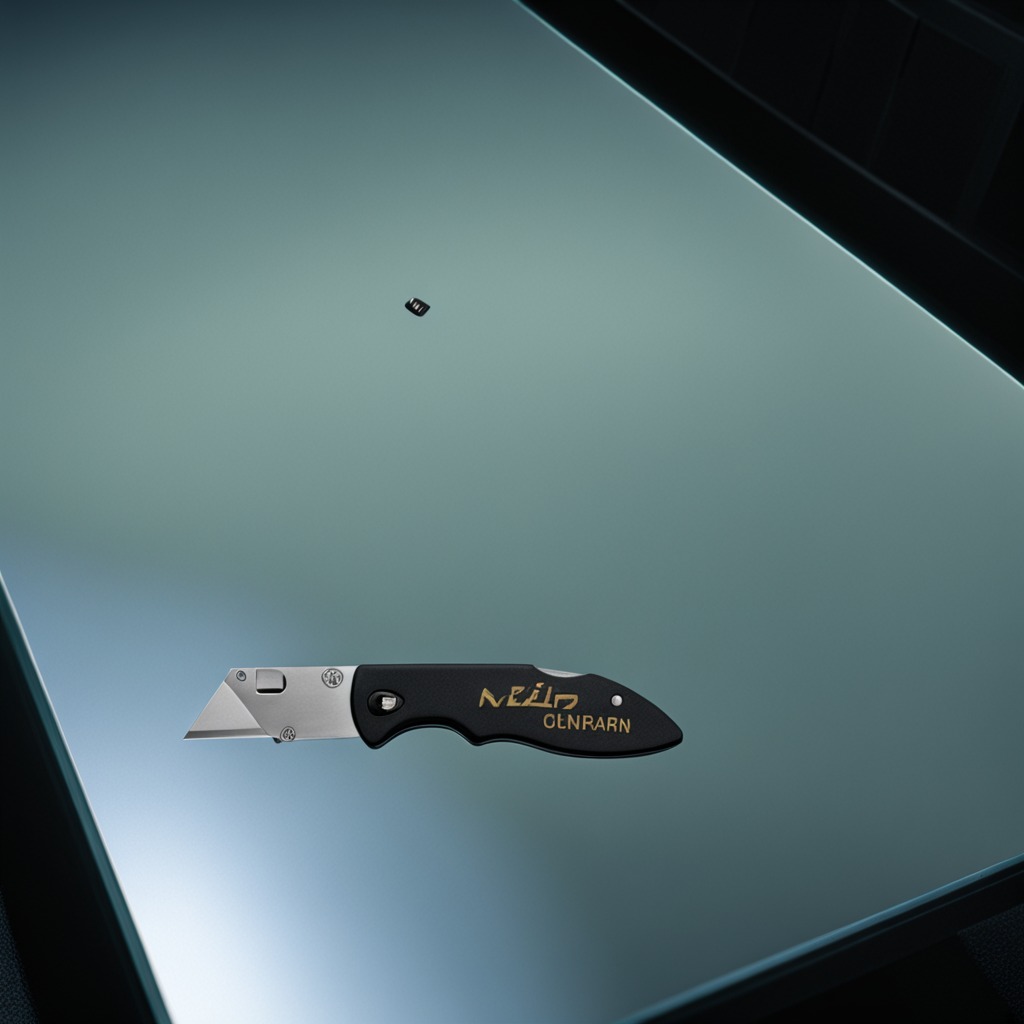
A utility knife lies on a clean empty table in a railway signal maintenance room.